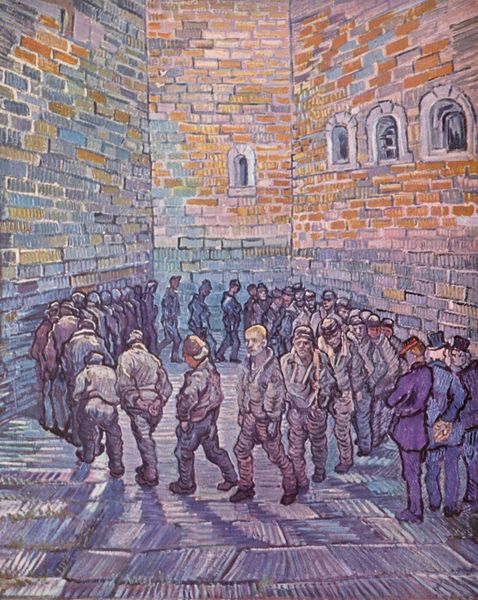
Titel: Die Runde der Gefangenen
Künstler: Vincent van Gogh
Standort: Moskva
Institution: The Pushkin State Museum of Fine Arts
Schlagwörter: blau, gemälde, gruppe, schatten, impressionismus, menschen, ocker, bewegung, braun, fenster, grau, haar, hut, hüte, licht, männer, orange, schwarz, türkis, zeichnung, blick, rot, expressionismus, malerei, zylinder, blond, richter, wand, falten, gesicht, stein, steine, holland, kalt, brücke, gehen, gitter, boden, genre, kreis, turm, kopfbedeckung, bogen, enge, pflaster, hosen, moderne, laufen, warm, modern, mauer, ziegel, lila, linien, backstein, hof, pause, van gogh, beobachter, treppe, arches, blue, court, crowd, hands, hat, men, people, red, soldaten, white, window, black, face, gray, green, painting, windows, yellow, impressionistisch, streifen, picture, pink, geschlossen, striche, wände, fugen, innenhof, trostlos, mauerwerk, schraffuren, gefangen, pflastersteine, police, polizist, protest, jacken, reihe, marsch, vincent van gogh, gemäuer, ziegelsteine, backsteinmauer, gefängnis, zelle, mauern, eintönig, fluchtpunkt, gefangene, man, rock, stone, rundbögen, streigen, wächter, auer, feet, suit, ausgang, platten, light, drawing, steinboden, cezanne, color, purple, shadow, hats, line, sketch, walking, marschieren, blauer reiter, faces, jacket, scene, suits, uniforms, die brücke, lager, laufend, zigel, procession, arms, pointillismus, rundgang, courtyard, strafanstalt, square, walls, zellen, brick, bricks, prison, walk, knast, wärter, anstalt, inspection, inspektion, pants, pockets, shoes, zuchthaus, zirkel, glied, circle, legs, scharten, kalte farben, kalt warm, stripes, shadows, paint, guard, organge, top hat, auslauf, insassen, türsturz, stones, round, dance, warm kalt kontrast, aufseher, guards, häftlinge, sträflinge, heads, sträfling, liniene, workers, exercise, tiles, strafvollzug, selbstbild, haft, eingesperrt, reih, gefängniss, prisoner, prisoners, vincent, post-impressionist, abgeschlossen, der auslauf, der rundgang, gefängnishof, hofgang, hofwände, im kreis laufen, in der anstalt, kein ausweg, knackis, selbstbild nis, strafgefangene, london, plaza, jail, caps, ligh, yard, somber, convicts, striped, march, marching, hands in pockets, cobbles, jackets, rounds, check, laborers, top hats, pace, guardian, jailer, shaved, warden, mortar, captivity, freigang, gefängis, chands, convict, inmates, wache, slates, pacing, daily routine, circle line, prison guards, cobble stones, paving blocks, impressionisim, arbeoter